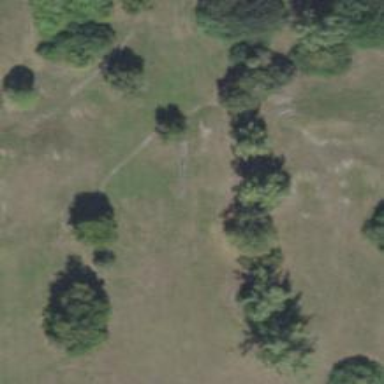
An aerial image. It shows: Path.